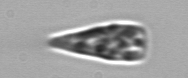
Label: Licmophora